Question: I am new to Objective C, need to change only the text color of a UISegmentedControl to white color, with the tint color is black opacity reduced. However this works on iPhone but on iPad the text color is not coming properly. It takes the tint color for its font also.
Below is the code i have used.
'''
[ segCtrl setTintColor:[ UIColor colorWithRed:0.0/255.0 green:0.0/255.0 blue:0.0/255.0 alpha:0.15 ] ];
[ segCtrl setSelectedSegmentIndex:0 ];
[ segCtrl setTitleTextAttributes:@{NSFontAttributeName:[ UIFont fontWithName:FONTNAME size:13.0 ], NSForegroundColorAttributeName:[UIColor whiteColor ]} forState:UIControlStateNormal ];
'''
How can i fix this. And why the same code differs in both devices.
Below are the images I get from iPhone and iPad

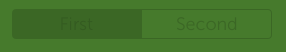
Answer: Put below code in viewdidload :
'''
[[UISegmentedControl appearance] setTitleTextAttributes:@{NSForegroundColorAttributeName : [UIColor whiteColor]} forState:UIControlStateNormal];
[[UISegmentedControl appearance] setTitleTextAttributes:@{NSForegroundColorAttributeName : [UIColor whiteColor]} forState:UIControlStateSelected];
'''
Worked for me.